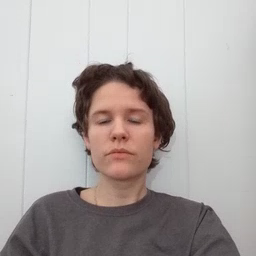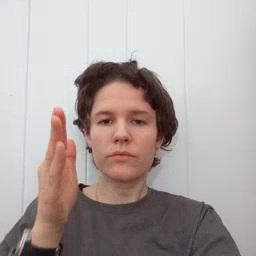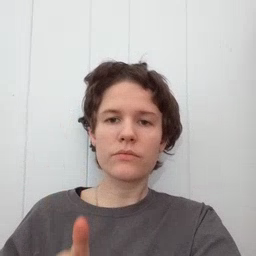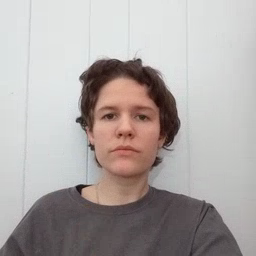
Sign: person